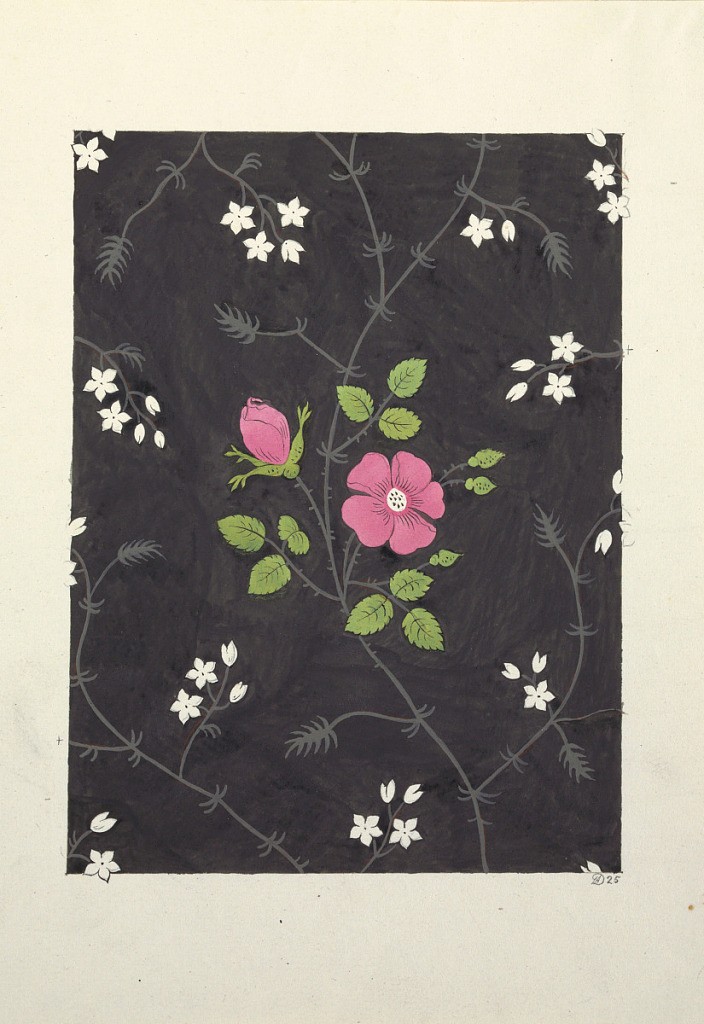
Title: Floral design for printed textiles
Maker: Louis-Albert DuBois, Swiss, 1752–1818
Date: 1800–1818
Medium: Brush and gouache, graphite on white wove paper
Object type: Drawing
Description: Two pink wild roses, green leaves, on grey vines, surrounded by small white flowers on slate-black ground.